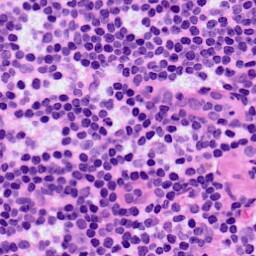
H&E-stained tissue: LymphNode